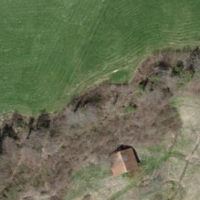
EUNIS habitat code: 44
Species observed at this site:
Corylus avellana